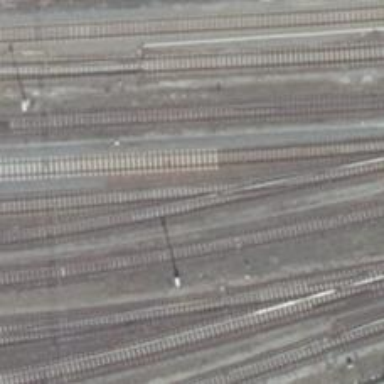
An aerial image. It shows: Rail siding with electrified contact lines for trains.